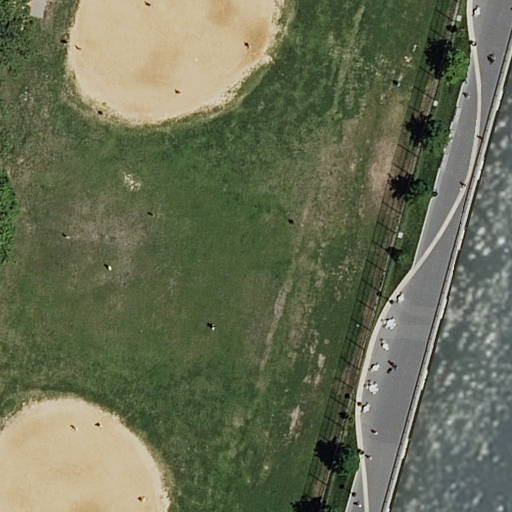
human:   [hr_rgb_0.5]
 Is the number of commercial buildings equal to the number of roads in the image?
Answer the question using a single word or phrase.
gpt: no

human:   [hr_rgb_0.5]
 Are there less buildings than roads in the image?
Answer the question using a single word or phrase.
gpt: yes

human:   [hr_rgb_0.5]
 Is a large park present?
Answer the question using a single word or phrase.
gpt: yes

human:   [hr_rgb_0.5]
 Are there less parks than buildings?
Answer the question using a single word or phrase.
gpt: no

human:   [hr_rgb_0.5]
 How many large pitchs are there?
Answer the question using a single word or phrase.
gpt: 1

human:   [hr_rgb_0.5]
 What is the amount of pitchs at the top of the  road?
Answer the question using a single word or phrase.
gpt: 0

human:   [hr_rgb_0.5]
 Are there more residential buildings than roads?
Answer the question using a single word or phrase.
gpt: no

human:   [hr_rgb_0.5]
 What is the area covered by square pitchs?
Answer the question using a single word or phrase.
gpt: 0m2

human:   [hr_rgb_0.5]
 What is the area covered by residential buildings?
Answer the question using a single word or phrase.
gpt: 0m2

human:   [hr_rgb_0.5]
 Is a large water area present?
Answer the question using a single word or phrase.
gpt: yes

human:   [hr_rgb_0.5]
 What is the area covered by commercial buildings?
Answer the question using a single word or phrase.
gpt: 0m2

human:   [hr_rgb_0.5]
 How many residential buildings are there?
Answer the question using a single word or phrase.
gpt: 0

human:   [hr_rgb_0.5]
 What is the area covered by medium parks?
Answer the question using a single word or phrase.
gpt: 0m2

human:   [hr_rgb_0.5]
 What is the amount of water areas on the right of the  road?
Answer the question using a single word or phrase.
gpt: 0

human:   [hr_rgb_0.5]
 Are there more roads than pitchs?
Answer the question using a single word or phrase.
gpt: no

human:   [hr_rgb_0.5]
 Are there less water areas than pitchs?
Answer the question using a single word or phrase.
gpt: no

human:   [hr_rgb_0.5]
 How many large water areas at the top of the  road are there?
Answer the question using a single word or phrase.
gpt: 0

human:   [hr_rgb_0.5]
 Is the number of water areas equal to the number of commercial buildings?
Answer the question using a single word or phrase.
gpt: no

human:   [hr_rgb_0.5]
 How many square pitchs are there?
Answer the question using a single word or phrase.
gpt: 0

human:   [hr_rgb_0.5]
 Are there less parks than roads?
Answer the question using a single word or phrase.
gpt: no

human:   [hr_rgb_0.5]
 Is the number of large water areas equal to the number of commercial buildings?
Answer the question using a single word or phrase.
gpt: no

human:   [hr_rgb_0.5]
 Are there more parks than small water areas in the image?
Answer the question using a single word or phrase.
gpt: yes

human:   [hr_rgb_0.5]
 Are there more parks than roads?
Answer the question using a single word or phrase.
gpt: no

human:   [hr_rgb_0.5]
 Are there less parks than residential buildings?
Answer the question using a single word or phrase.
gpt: no

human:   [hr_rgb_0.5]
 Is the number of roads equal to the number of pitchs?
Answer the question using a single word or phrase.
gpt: yes

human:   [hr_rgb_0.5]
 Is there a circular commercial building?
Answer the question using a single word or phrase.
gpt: no

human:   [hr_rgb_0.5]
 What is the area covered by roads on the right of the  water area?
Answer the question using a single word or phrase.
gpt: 0m2

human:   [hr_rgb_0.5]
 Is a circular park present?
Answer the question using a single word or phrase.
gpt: no

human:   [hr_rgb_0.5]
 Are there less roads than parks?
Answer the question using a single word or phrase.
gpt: no

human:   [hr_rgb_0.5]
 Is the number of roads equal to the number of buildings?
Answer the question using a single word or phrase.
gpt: no

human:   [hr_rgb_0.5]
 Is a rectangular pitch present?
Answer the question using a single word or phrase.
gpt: yes

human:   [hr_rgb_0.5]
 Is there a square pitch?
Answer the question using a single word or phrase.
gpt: no

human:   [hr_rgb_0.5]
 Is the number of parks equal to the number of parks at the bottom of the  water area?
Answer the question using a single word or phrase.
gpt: yes

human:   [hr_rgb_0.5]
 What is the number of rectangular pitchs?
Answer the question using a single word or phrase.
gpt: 1

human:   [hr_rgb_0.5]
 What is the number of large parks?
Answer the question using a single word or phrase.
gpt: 1

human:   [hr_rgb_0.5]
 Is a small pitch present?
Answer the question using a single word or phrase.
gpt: no